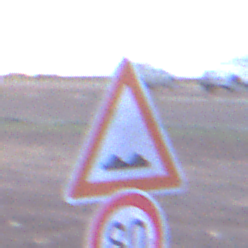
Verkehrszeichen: UnebeneFahrbahn
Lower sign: Geschwindigkeit80
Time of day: SunriseSunset
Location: Outdoor (Urban)
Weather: Overcast
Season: NotSpecified
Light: Natural